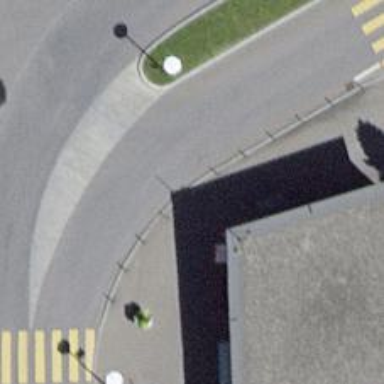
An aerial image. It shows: Bollard barrier.